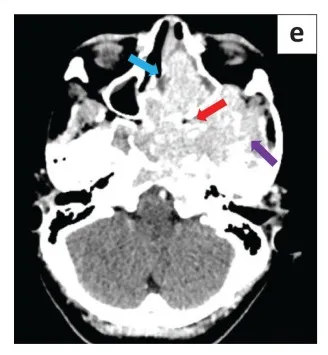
(d-f) Pre-contrast, post- contrast and bone window images in the same axial plane. And avidly enhances It involves the left sinonasal passage (blue arrow), left masticator space (purple arrow) and the left pterygopalatine fossa (red arrow).
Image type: radiology (ct)